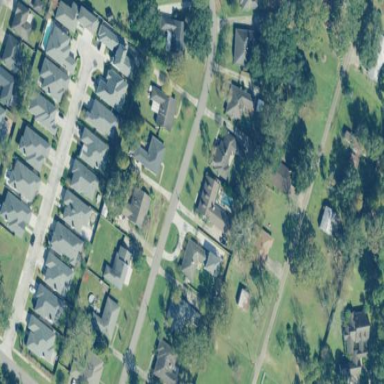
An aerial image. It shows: Single-family residential area.